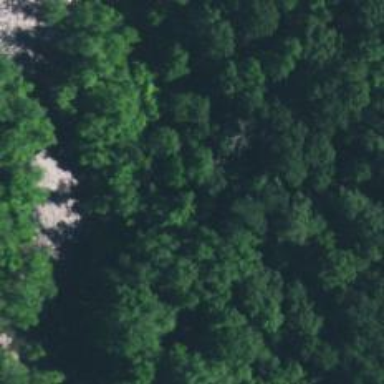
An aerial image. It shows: Cliff in nature.